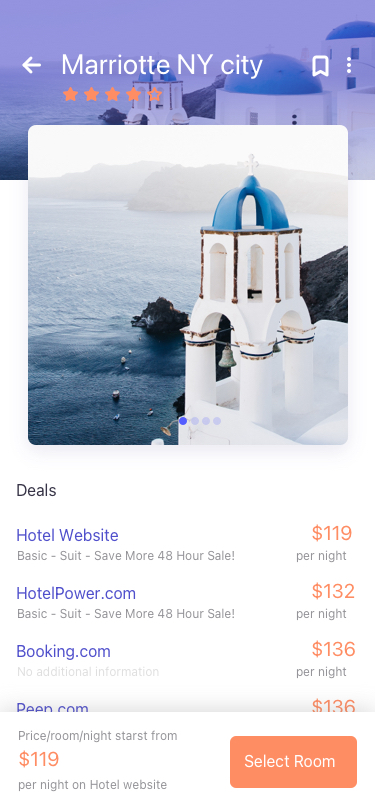
Text in this UI design:
Marriotte NY city
Deals
Hotel Website
Basic - Suit - Save More 48 Hour Sale!
per night
$119
HotelPower.com
Basic - Suit - Save More 48 Hour Sale!
per night
$132
Booking.com
No additional information
per night
$136
Peep.com
No additional information
per night
$136
See More
Select Room
Price/room/night starst from
per night on Hotel website
$119